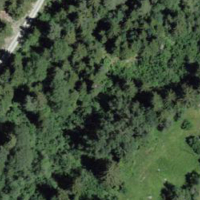
EUNIS habitat code: 45
Species observed at this site:
Lathyrus heterophyllus